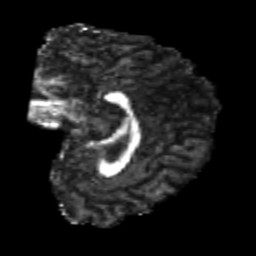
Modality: FA
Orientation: sagittal
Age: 22
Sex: male
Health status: healthy
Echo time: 0.074 s